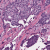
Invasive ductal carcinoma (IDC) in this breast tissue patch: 1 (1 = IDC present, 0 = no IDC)